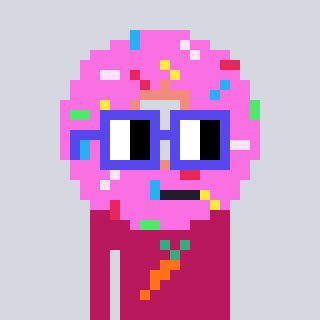
a pixel art character with square blue glasses, a doughnut-shaped head and a darkpink-colored body on a cool background